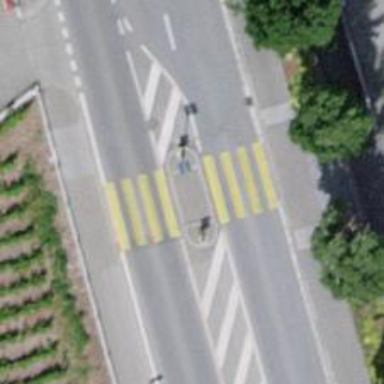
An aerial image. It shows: Marked footway crossing with central island.